Field crop: maize
Growth stage: 2
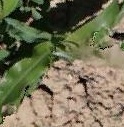
Species: maize